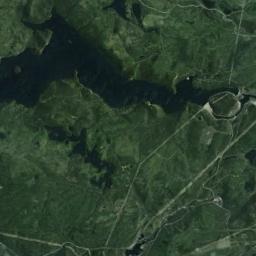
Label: wetland